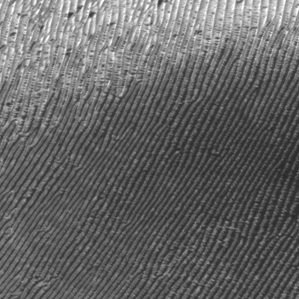
Label: frost